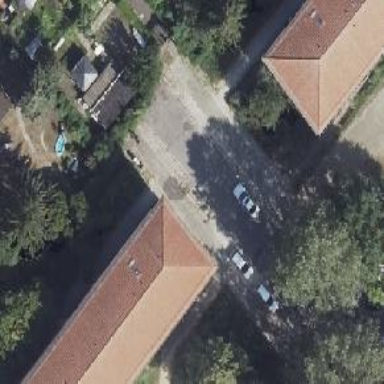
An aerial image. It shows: There is parking obstacle present in the area.